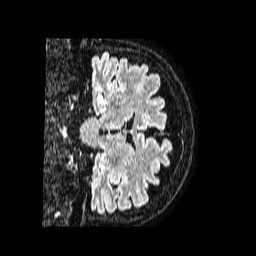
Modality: FLAIR
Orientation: coronal
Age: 63
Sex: female
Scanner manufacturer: philips
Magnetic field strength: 1.5 T
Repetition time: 4.8 s
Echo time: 0.3 s